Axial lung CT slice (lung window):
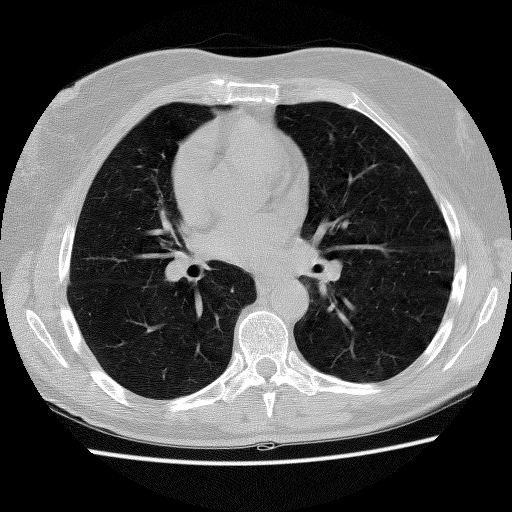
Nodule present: no